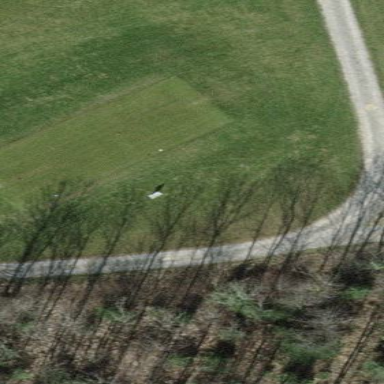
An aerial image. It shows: Golf tee.